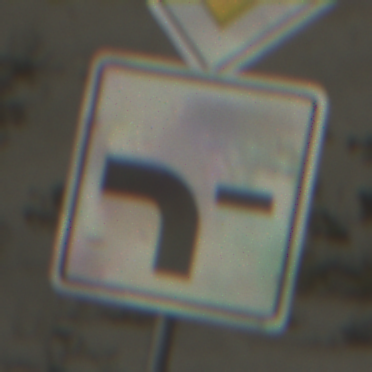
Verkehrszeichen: VerlaufVorfahrtsstrasse6
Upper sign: Vorfahrtsstrasse
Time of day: MorningAfternoon
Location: Outdoor (Beach)
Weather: PartlyCloudy
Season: NotSpecified
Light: Natural